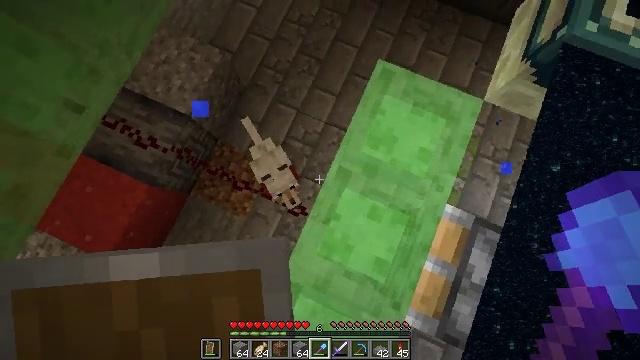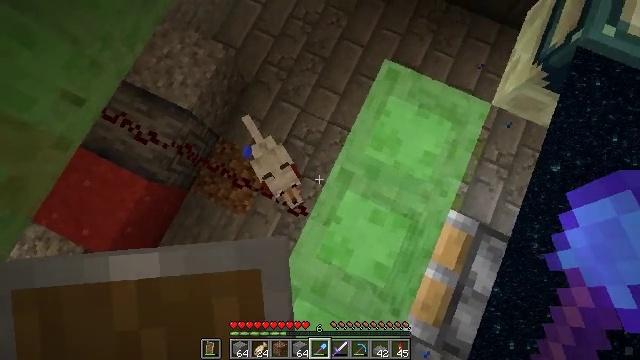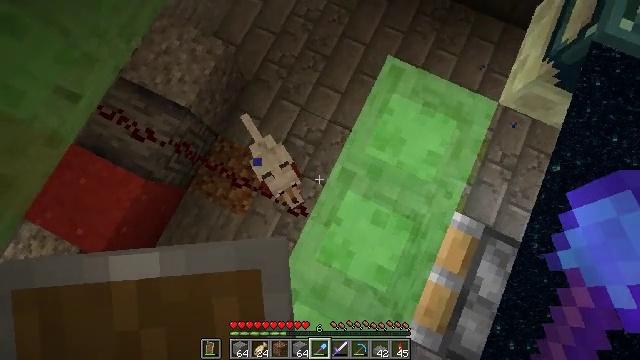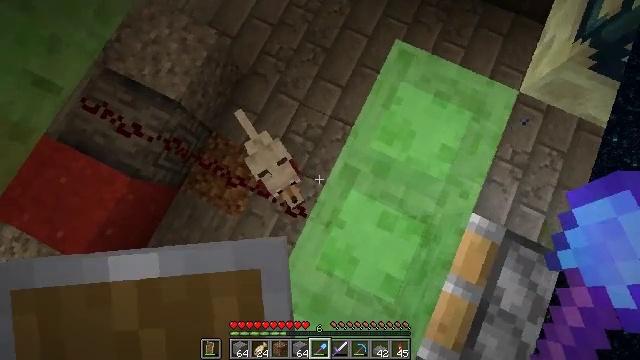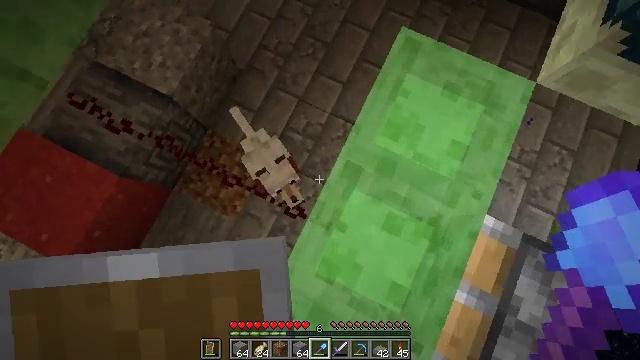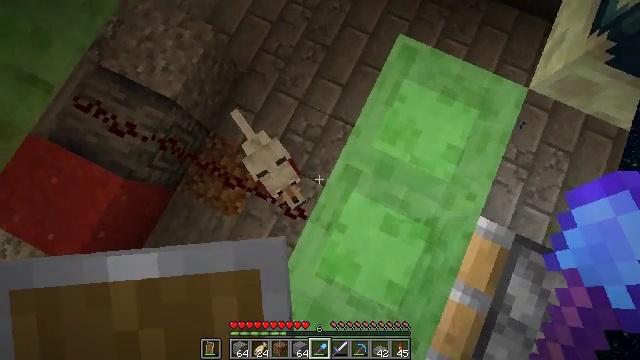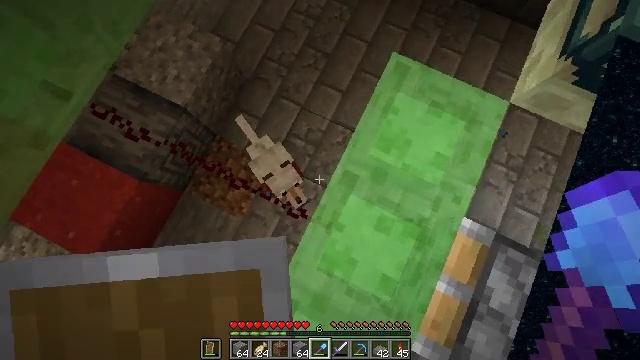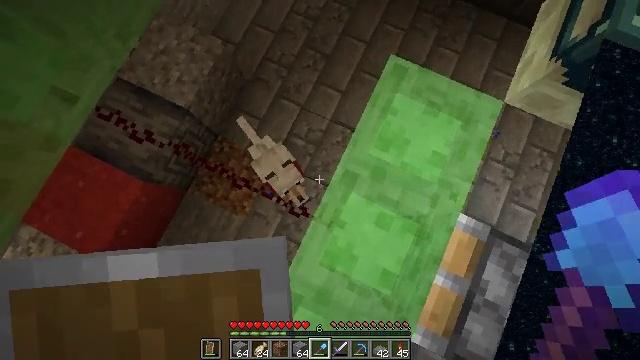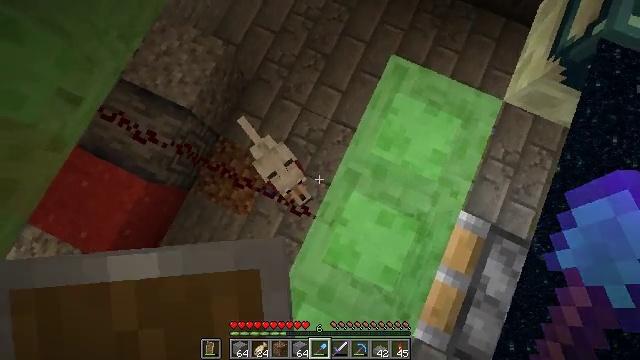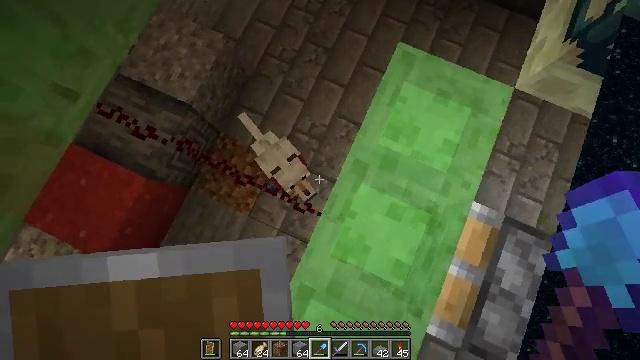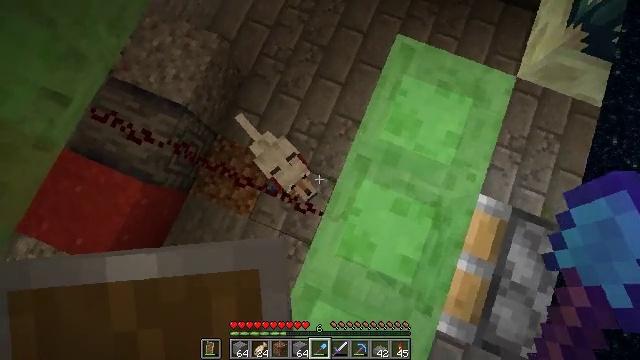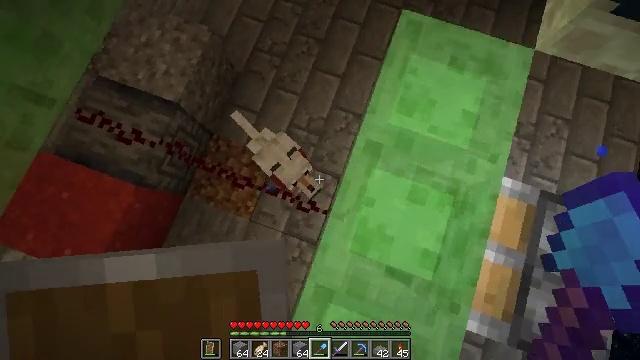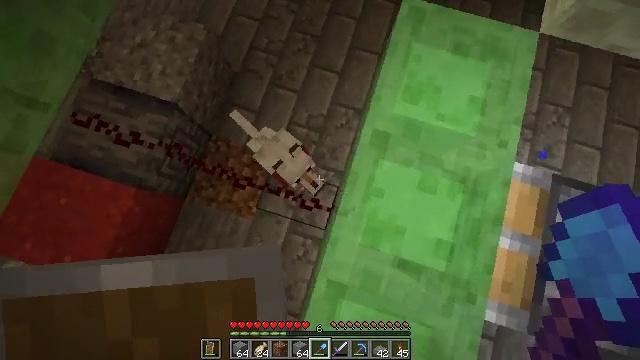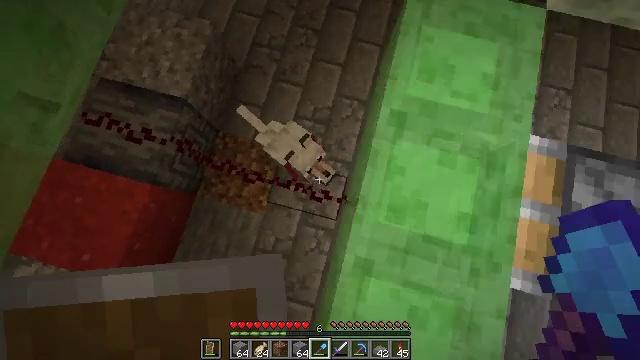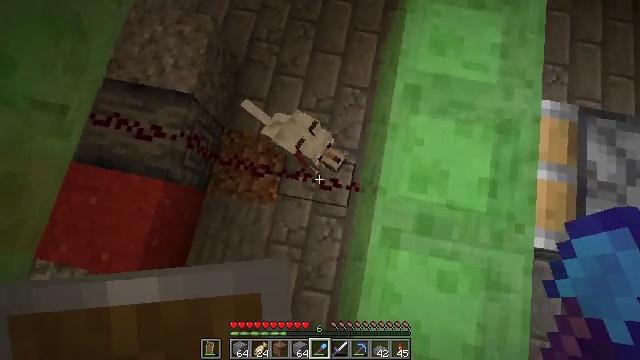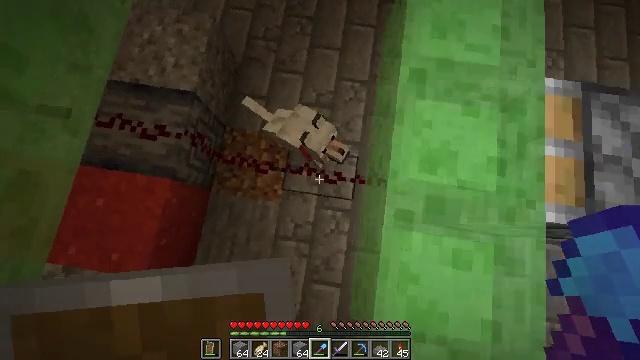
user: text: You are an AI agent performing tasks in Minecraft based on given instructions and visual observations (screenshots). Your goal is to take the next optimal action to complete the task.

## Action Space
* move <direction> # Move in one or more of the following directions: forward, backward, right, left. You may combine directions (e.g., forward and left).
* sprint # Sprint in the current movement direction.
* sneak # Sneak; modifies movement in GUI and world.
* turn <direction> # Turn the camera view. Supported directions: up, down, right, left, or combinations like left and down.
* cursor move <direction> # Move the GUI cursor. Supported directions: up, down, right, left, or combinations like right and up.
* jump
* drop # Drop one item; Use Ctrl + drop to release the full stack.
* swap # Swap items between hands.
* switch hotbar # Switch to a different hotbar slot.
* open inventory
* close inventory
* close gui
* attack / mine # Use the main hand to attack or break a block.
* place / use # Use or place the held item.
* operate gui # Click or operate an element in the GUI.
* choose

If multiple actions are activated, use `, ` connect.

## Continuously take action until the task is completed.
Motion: motion action
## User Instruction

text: Mine the red concrete powder block.
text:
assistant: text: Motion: turn left
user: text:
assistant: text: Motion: no_op
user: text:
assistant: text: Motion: no_op
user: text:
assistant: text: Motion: no_op
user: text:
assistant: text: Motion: no_op
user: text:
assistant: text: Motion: move back and move left
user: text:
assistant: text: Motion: move back and move left
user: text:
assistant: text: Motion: move back and move left
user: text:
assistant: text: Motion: move back and move left
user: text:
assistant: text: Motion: move back and move left, turn right
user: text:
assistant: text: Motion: move back and move left, turn right
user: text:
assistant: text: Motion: move back and move left, turn right
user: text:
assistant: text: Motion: move back and move left, turn right
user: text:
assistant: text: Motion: move back and move left, turn right
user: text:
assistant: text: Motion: move back and move left, turn right
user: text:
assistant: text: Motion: move left, turn right
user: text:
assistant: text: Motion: turn right
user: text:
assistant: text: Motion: turn right and up
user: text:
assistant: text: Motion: turn right and up
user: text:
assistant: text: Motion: turn up
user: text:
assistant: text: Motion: turn right and up
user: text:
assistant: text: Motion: turn right and up
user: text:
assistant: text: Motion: turn up
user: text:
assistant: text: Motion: turn up
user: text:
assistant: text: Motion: turn up
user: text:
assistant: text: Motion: turn up
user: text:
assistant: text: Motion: turn up
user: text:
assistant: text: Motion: no_op
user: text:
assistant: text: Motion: no_op
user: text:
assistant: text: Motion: no_op